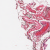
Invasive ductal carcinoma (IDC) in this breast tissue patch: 0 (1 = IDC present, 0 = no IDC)